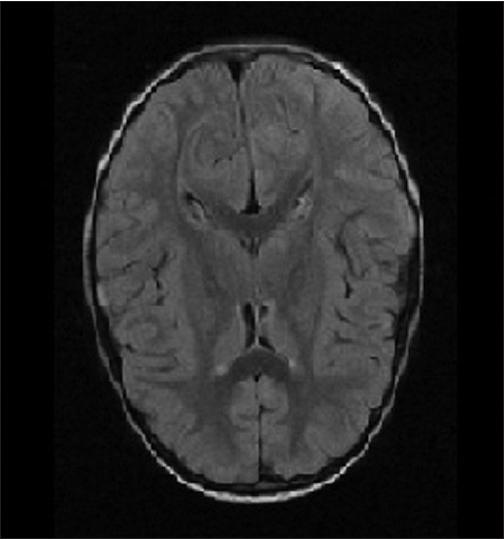
Label: notumor